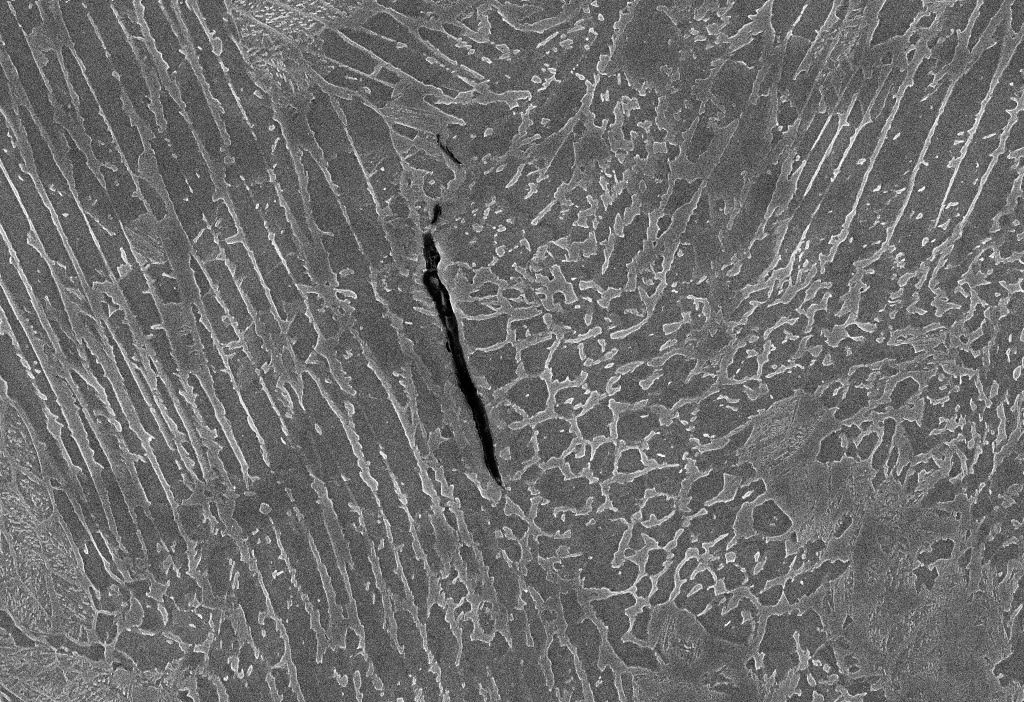
SEM micrograph, magnification: 10000x, scale bar: 2 µm
Phase areas (pixels) — Matrix: 252223; Austenite: 343229; Martensite/Austenite: 119558; Precipitate: 0; Defect: 3838; total: 718848